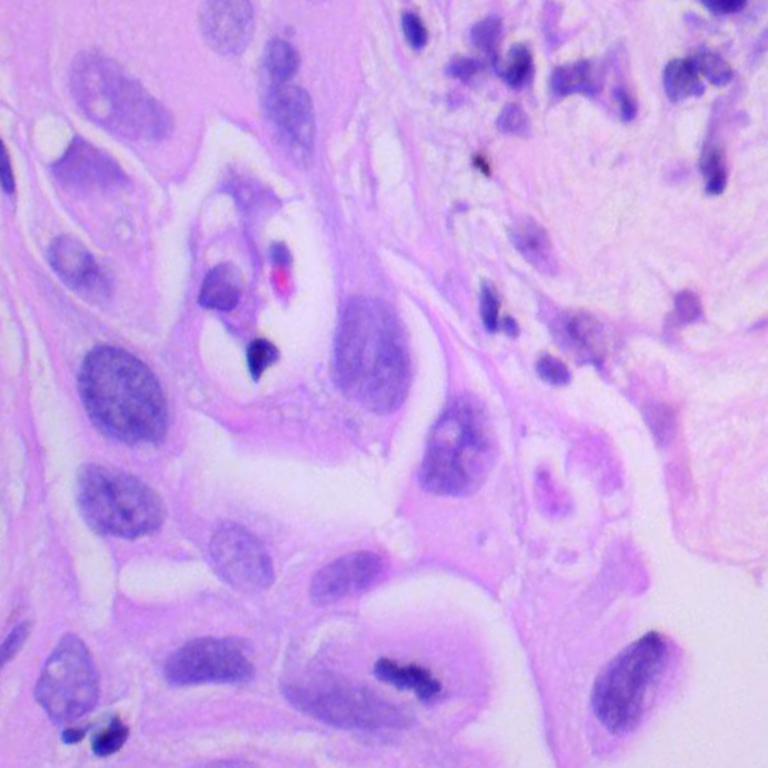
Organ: lung
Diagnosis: adenocarcinomas